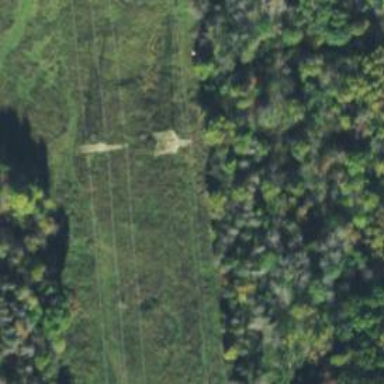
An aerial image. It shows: Lattice structure tower.